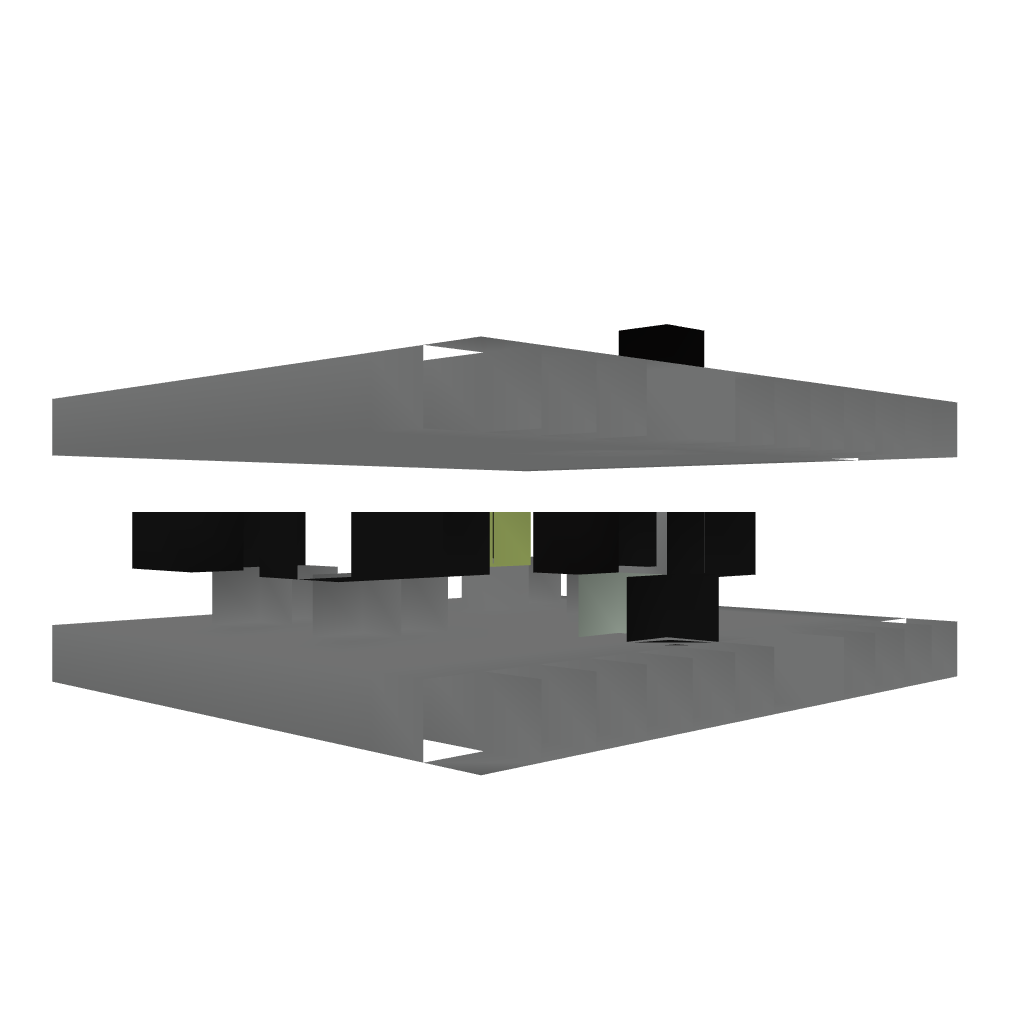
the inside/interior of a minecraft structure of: Double 2 Ground Piston Door